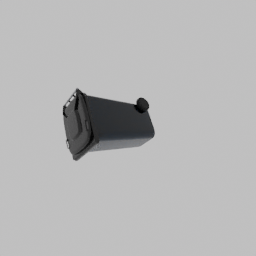
Label: tools